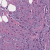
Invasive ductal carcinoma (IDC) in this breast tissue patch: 1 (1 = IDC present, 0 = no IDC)